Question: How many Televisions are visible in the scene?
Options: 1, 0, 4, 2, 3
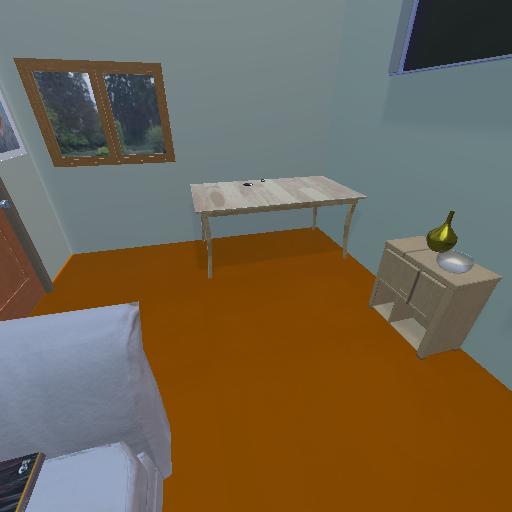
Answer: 1